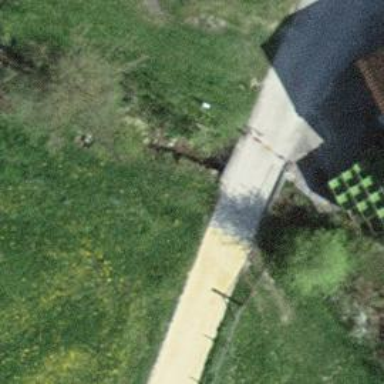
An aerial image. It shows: Asphalt service road on bridge. It is designated for agricultural vehicles.